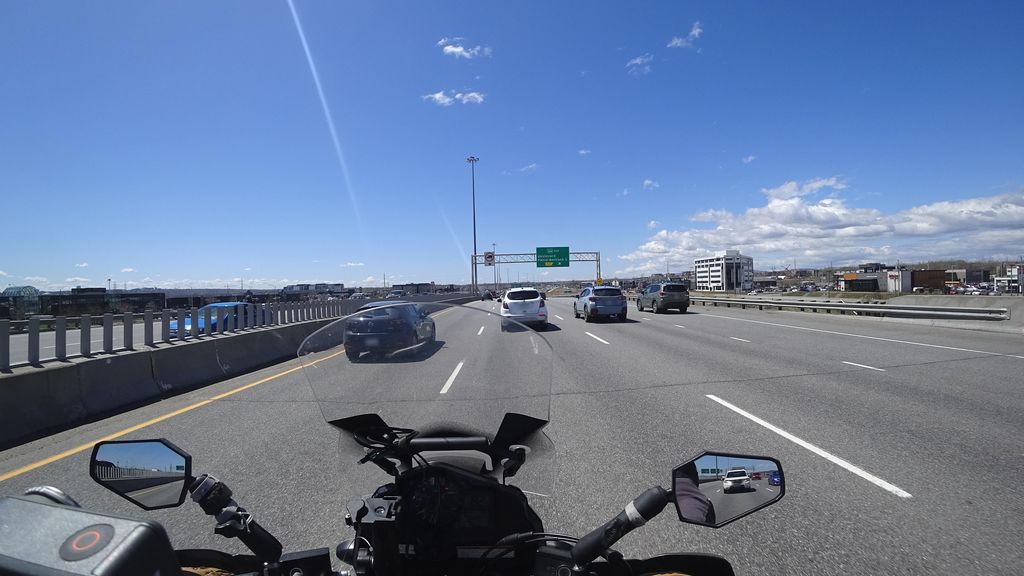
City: quebec_city